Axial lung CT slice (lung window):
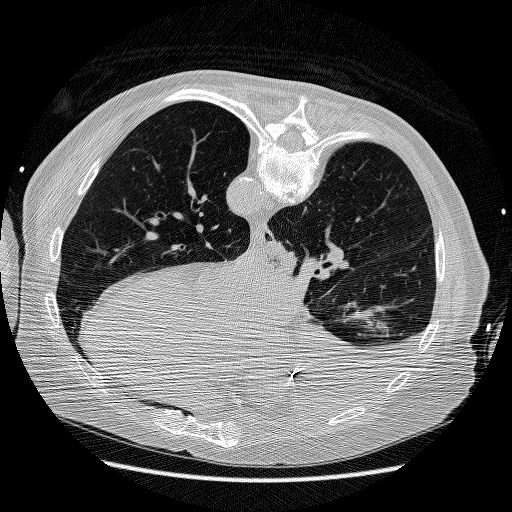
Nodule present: no